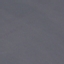
Land use / land cover class: SeaLake